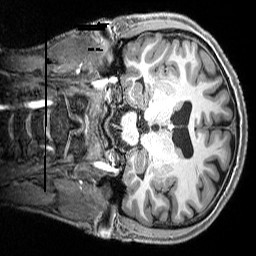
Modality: T1w
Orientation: coronal
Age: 23
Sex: male
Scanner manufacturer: siemens
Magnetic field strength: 3 T
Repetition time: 2.3 s
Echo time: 0.00291 s